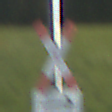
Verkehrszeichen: Andreaskreuz
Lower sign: RichtungsangabeDurchPfeile4
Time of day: MorningAfternoon
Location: Outdoor (Nature)
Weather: Clear
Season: NotSpecified
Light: Natural